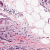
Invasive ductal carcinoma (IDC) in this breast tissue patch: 1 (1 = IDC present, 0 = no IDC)